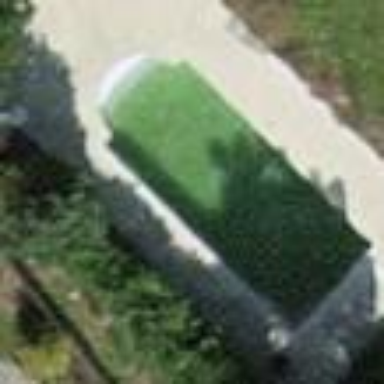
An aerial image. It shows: Swimming pool located in leisure land.